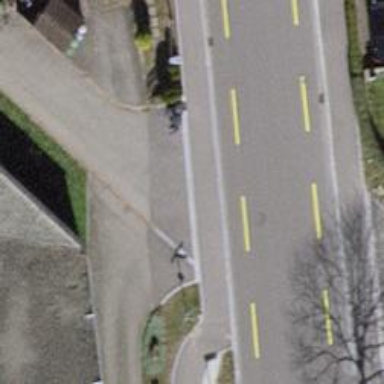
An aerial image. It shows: Unmarked crossing with traffic calming table on the road.